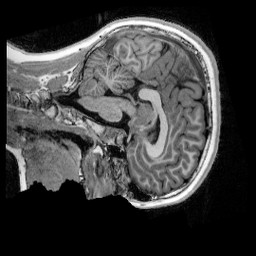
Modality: UNIT1_denoised
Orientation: sagittal
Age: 12
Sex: male
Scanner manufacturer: siemens
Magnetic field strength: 3 T
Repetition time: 4 s
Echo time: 0.00303 s